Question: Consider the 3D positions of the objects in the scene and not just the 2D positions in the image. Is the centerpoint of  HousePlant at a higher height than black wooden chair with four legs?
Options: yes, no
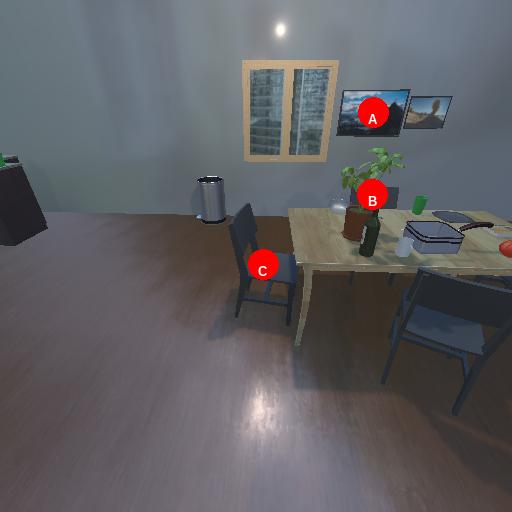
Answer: yes